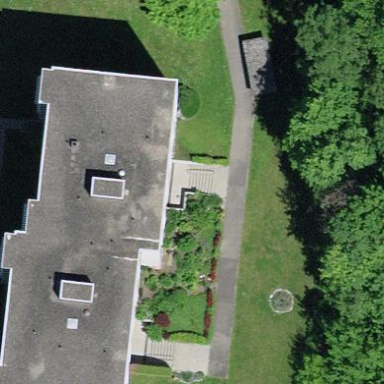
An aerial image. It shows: Building.